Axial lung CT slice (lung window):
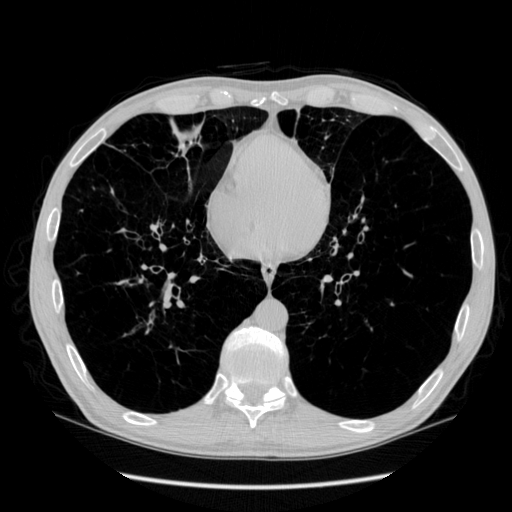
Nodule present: no